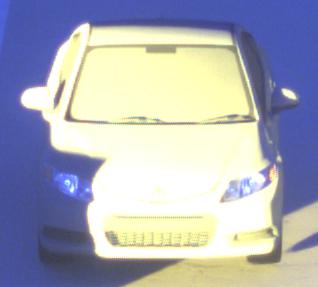
Make: Honda
Model: Civic Limousine 1.8
Detailed model: Civic (IX) Limousine
Model produced from: 2014/05
Model produced until: 2017/06
Doors: 4
Color: gray
Road condition: dry road
Daytime: sunrise or sunset
Contrast: high contrast